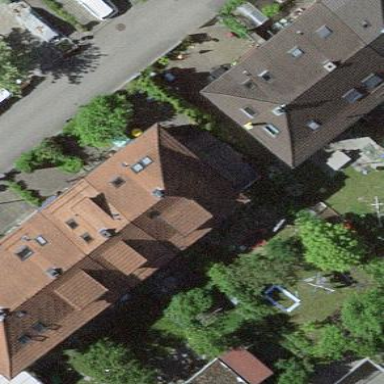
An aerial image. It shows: Hipped roof house.